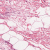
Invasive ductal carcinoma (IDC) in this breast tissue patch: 0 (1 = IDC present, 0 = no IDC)